Question: I have code like this
'''
<script language="javascript" type="text/javascript">
function getdate() {
var tt = document.getElementById('txtDate').value;
var ct = document.getElementById('package').value;
var date = new Date(tt);
var newdate = new Date(date);
newdate.setDate(newdate.getDate() + ct);
var mm = newdate.getMonth()+1;
var dd = newdate.getDate();
var yyy = newdate.getFullYear();
var someFormattedDate = mm + '/' + dd + '/' + yyy;
document.getElementById('EndDate').value = someFormattedDate;
}
</script>
<div class="form-group">
<label>Start Tour</label>
<input type="date" id="txtDate" name="start_date" required>
</div>
<p></p>
<label> Ending Tour</label>
<input type="text" id="EndDate" name="end_date" required>
<label>Nama Package</label>
<select class="form-control" id="package" name="package" onChange="getdate()">
<option value= disabled>--Pilih Package Tour--</option>
<?php
$sql = mysql_query("select * from package");
while ($lihat = mysql_fetch_array($sql)) {
?>
<option value="<?php echo $lihat['lama_hari']; ?>"><?php echo $lihat['nama_package'] ?></option>
<?php } ?>
</select>
'''
When I run this code, I get the following result:

Why do I get this date in ?
I count add date with the value from database of nama package, the value is '1' in database.
The result should be '09/03/2016', not '09/21/2016'
I have no idea why the result becomes like that. I'm beginner here.
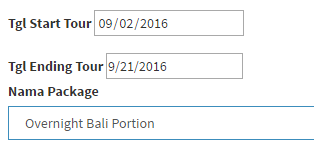
Answer: Its because your variable named ct is string type, First convert it to int type.
'''
newdate.setDate(newdate.getDate() + parseInt(ct));
'''